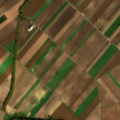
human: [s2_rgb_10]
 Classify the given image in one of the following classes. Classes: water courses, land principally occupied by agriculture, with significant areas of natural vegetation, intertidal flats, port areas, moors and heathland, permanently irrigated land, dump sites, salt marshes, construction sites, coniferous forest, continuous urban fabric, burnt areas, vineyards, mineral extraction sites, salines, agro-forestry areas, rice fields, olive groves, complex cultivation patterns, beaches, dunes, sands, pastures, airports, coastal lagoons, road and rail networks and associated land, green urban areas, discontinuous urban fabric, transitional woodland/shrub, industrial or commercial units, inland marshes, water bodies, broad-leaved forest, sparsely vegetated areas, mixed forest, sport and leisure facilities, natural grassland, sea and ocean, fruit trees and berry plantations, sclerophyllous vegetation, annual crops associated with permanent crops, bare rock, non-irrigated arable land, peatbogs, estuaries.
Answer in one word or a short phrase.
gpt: non-irrigated arable land, land principally occupied by agriculture, with significant areas of natural vegetation, broad-leaved forest